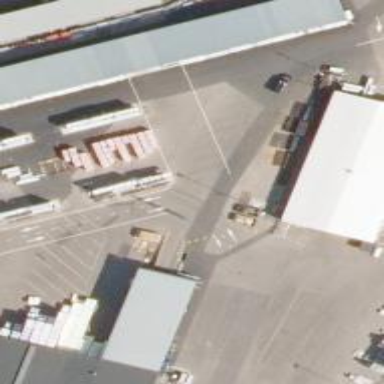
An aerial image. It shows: Yard meant for services.